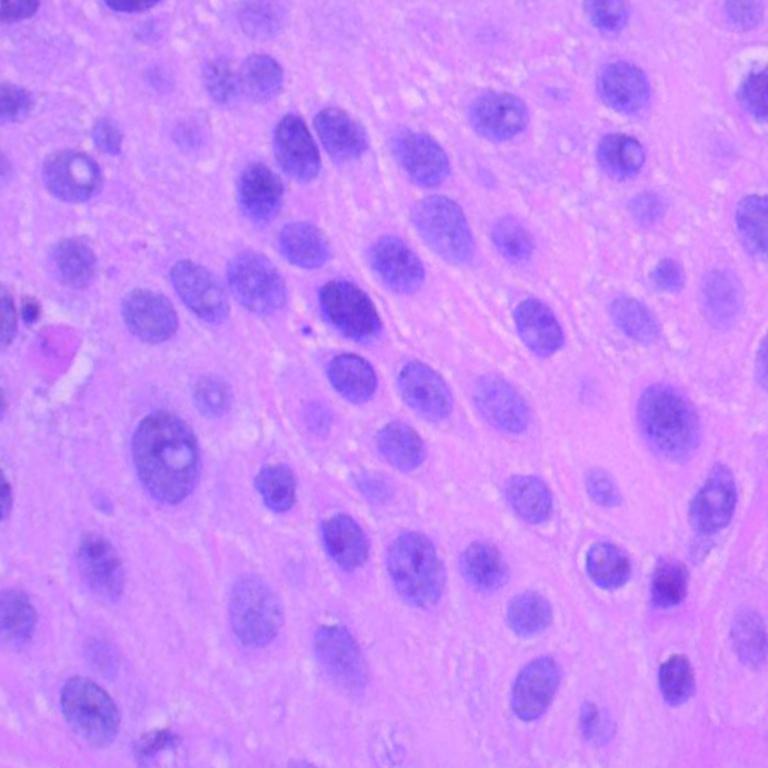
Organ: lung
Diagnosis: squamous carcinomas